Field crop: maize
Growth stage: 1
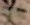
Species: atriplex